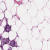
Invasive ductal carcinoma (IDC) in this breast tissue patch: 1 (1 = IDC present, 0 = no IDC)